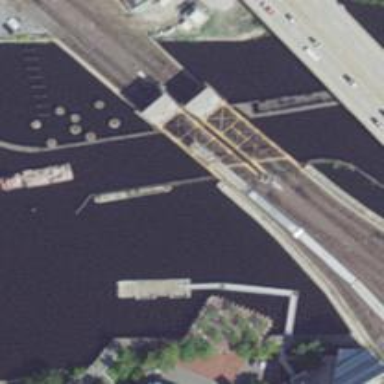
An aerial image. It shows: Bridge supported by lift piers.